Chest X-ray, AP view. Patient: 76 years old, sex M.
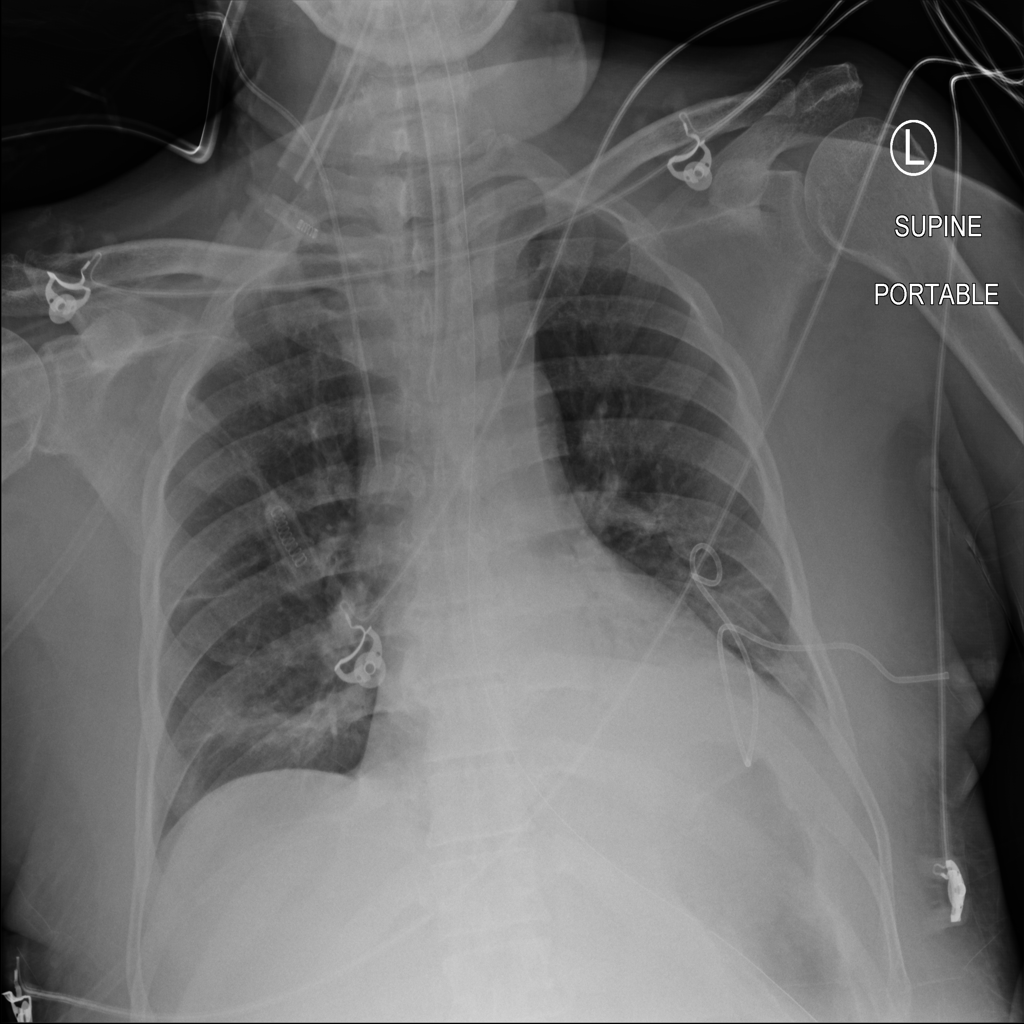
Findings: Atelectasis, Effusion